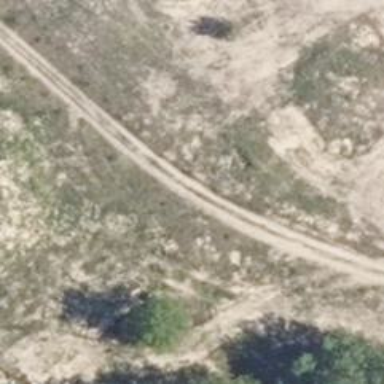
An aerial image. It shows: Sandy track road with grade 4 track type.